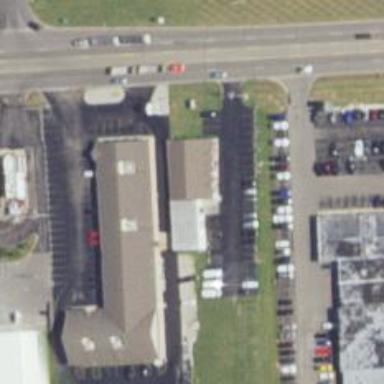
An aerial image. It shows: Car rental facility.